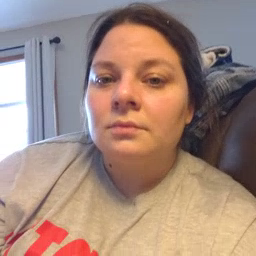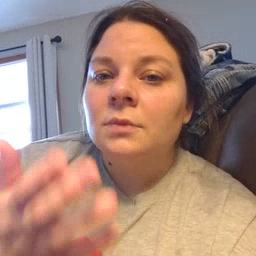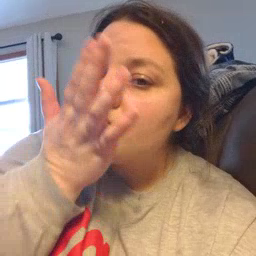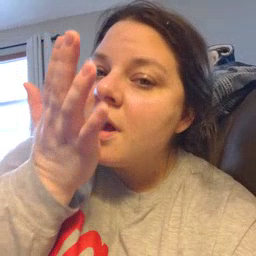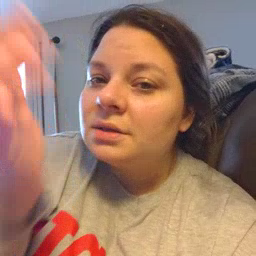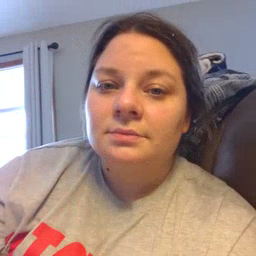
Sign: grass